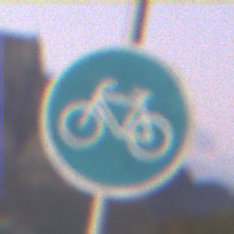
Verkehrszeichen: Radweg
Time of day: Dawn
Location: Outdoor (RoadRail)
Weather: Clear
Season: NotSpecified
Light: Natural